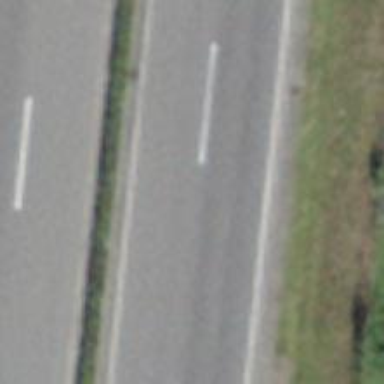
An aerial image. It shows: Asphalt motorway.